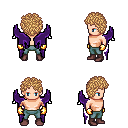
a pixel art fantasy rpg character, male body template, human, light skin, purple wings, teal pants, light blonde curly afro hairstyle, gold gloves, maroon shoes, four views (front, back, left, right), 2x2 character sprite sheet, small pixel art, hard edges, no anti-aliasing